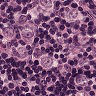
Metastatic tissue present: yes